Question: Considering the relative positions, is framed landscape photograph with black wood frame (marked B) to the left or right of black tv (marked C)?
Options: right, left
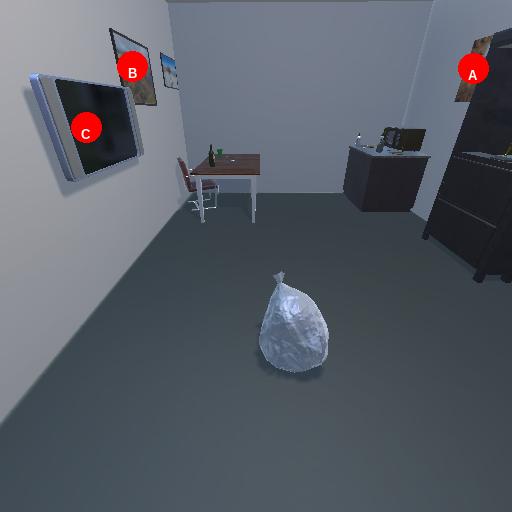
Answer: right